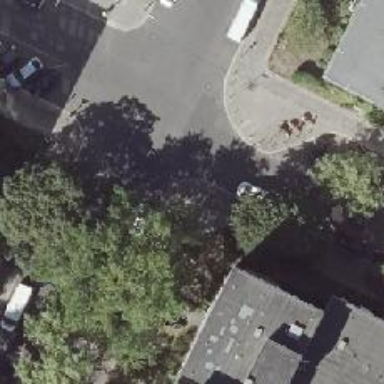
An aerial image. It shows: Sidewalk.